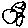
Label: hexagon